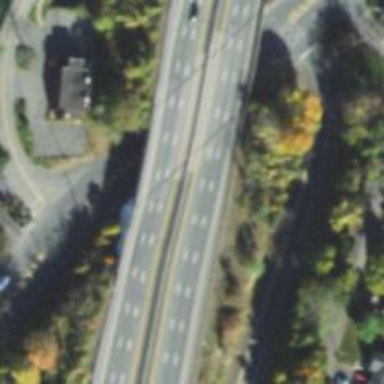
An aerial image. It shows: Asphalt bridge over motorway.